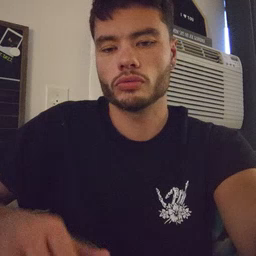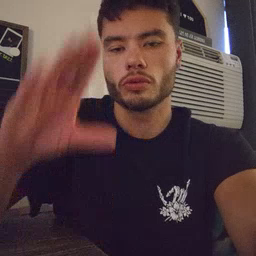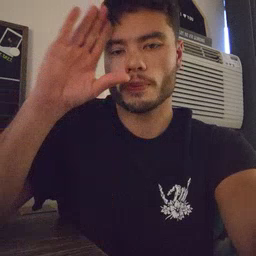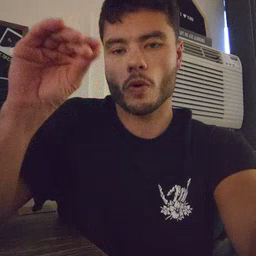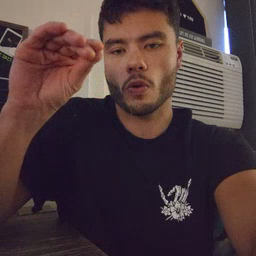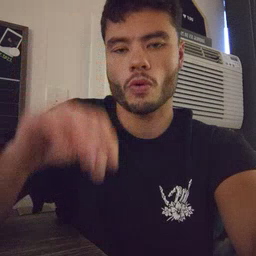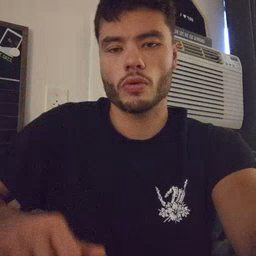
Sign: boy